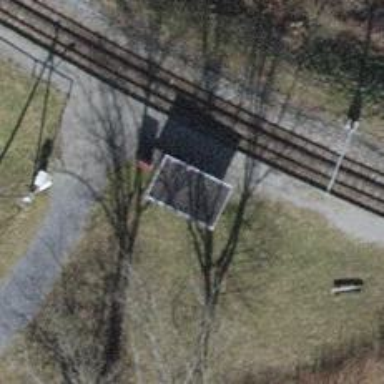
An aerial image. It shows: Halt on the railway.